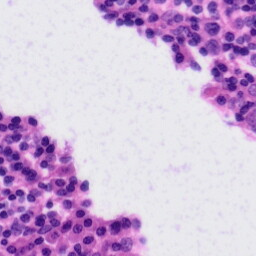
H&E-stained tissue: Tonsil